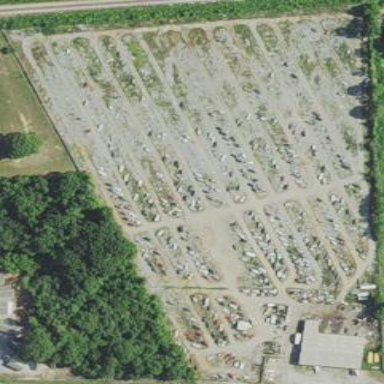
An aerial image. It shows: Scrap yard located in industrial area.